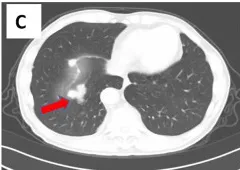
Radiological examination at initial visit. (D) Whole body bone scan showing abnormal T12 vertebration. CT, computed tomography.
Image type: radiology (ct)